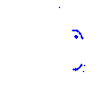
Particle: proton